Brain MRI, t1w sequence, axial 2D slice.
Patient: age 35, sex F, weight 90 kg, height 1.9 m
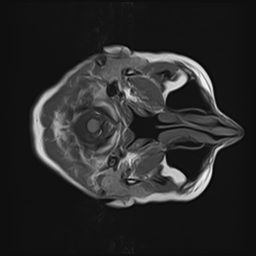